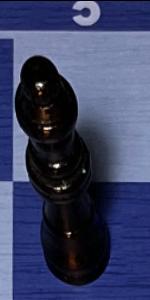
Label: Queen_Black